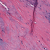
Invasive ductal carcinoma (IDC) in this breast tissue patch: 1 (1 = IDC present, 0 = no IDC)